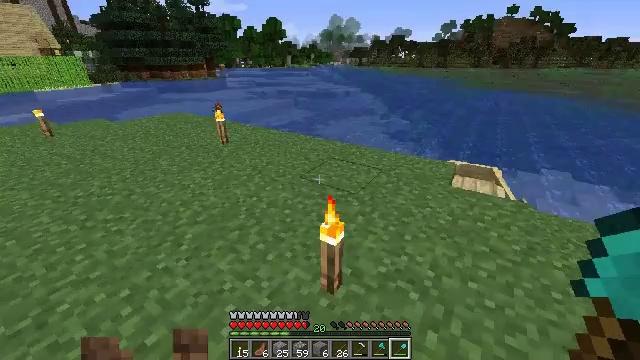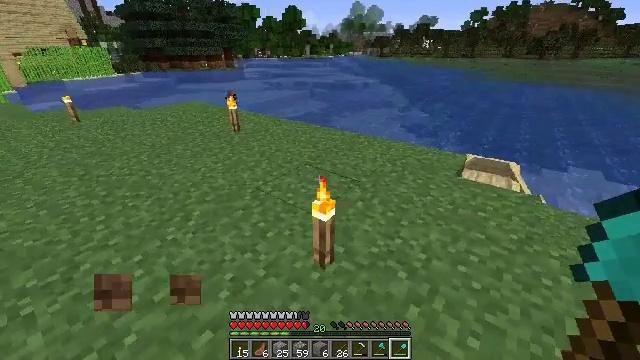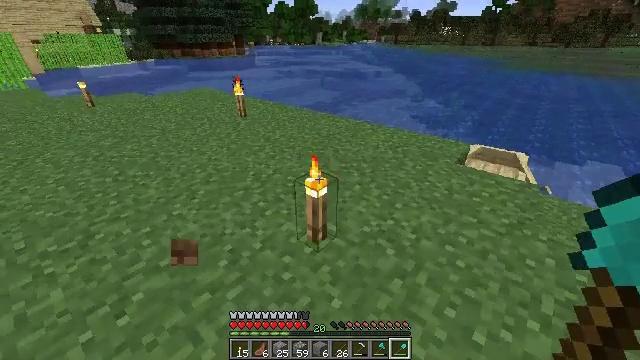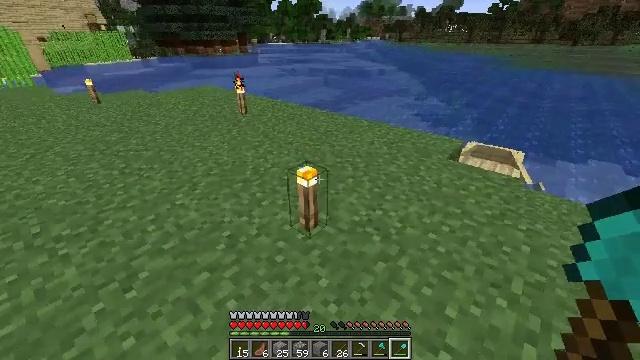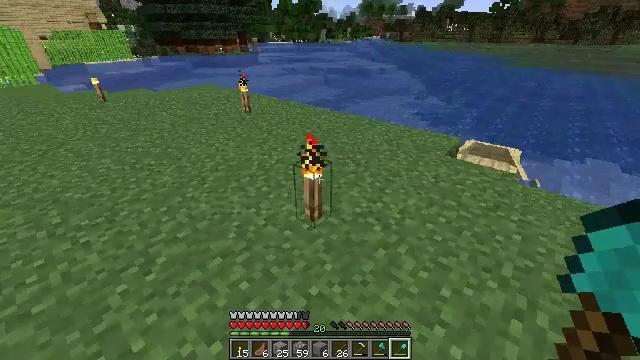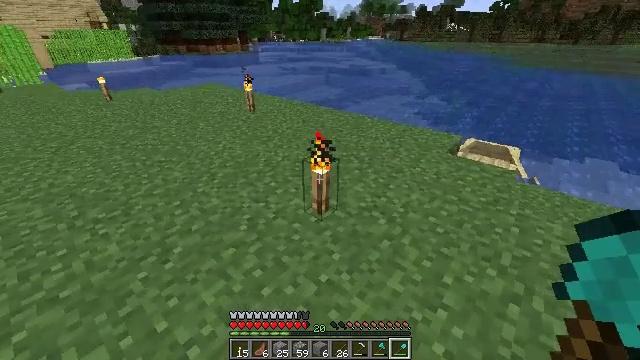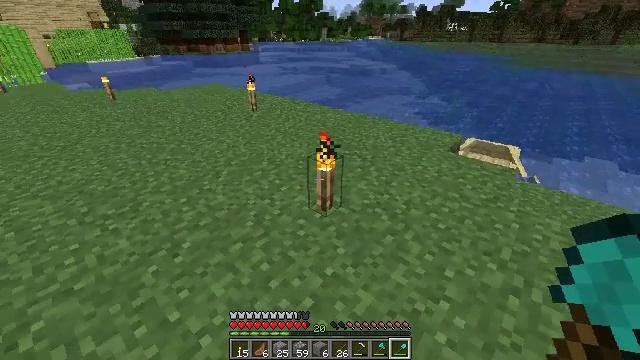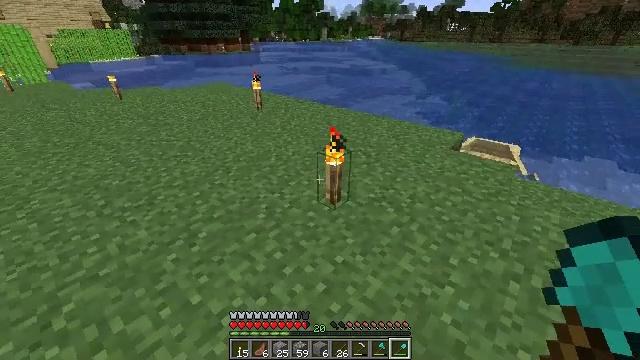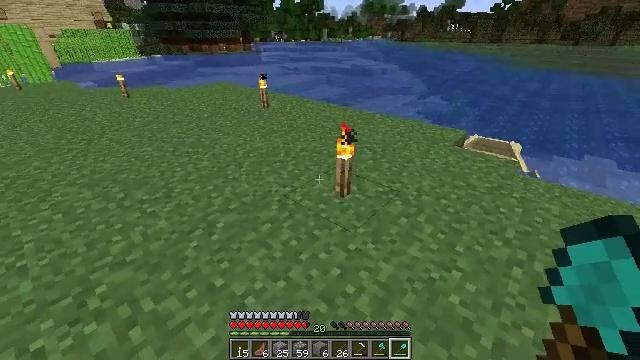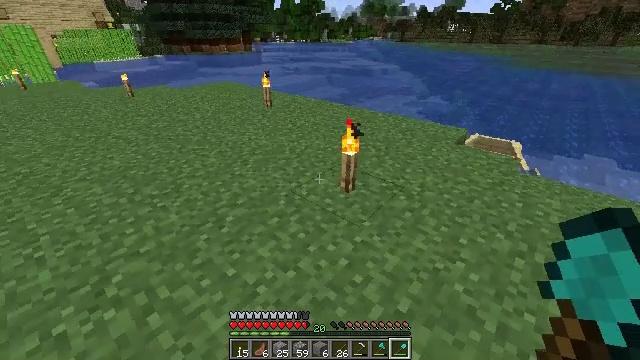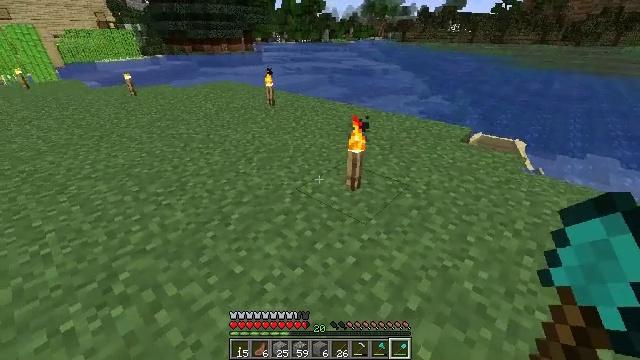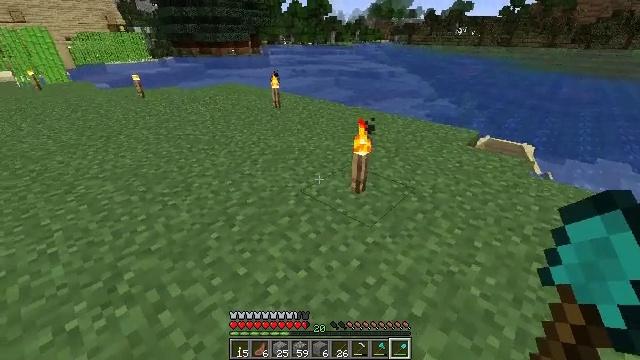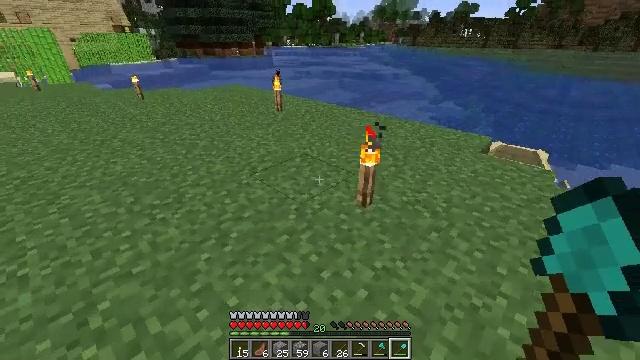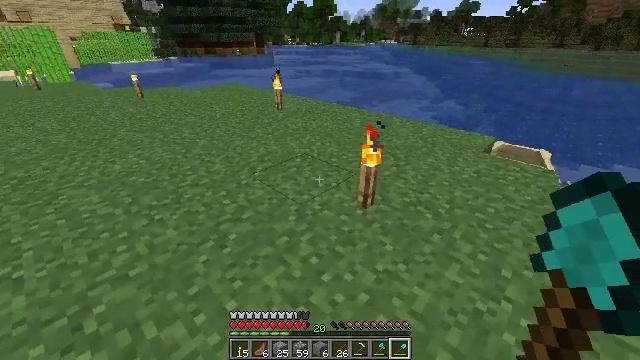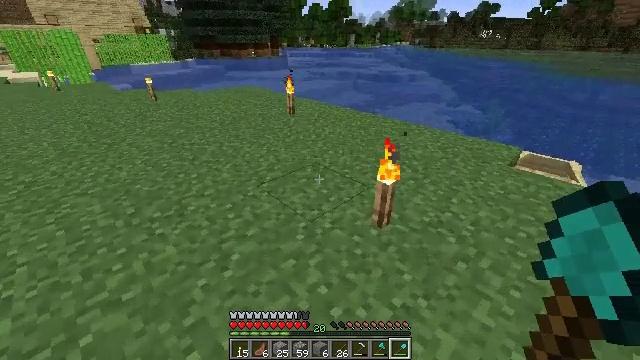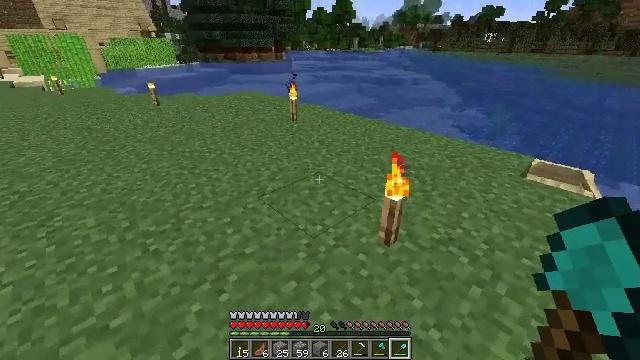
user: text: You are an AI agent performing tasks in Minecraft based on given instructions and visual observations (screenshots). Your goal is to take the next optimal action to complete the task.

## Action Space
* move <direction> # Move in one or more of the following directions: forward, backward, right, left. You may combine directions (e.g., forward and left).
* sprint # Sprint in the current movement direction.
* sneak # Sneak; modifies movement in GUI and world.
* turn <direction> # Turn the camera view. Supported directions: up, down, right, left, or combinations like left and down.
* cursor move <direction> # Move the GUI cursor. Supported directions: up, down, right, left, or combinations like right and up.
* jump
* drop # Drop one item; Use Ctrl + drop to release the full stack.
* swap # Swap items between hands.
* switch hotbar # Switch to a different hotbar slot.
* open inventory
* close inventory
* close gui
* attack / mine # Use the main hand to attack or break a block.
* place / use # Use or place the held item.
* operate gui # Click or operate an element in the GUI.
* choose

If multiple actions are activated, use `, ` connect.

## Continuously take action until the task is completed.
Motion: motion action
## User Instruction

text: Use the crafting table to make a spruce pressure plate.
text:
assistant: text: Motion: move back and move right, turn left and down, attack / mine
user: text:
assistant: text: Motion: move back and move right, turn left and down, attack / mine
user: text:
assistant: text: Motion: move back and move left, attack / mine
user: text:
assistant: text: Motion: move back and move left, attack / mine
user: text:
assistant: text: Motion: move back and move left, attack / mine
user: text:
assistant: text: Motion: move back and move left, attack / mine
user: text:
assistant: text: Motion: move back and move left, attack / mine
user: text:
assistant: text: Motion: attack / mine
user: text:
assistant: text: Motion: attack / mine
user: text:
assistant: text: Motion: move forward, attack / mine
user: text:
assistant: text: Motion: move forward, turn left, attack / mine
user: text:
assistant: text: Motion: move forward, attack / mine
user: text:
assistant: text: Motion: move forward, attack / mine
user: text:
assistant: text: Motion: turn left, attack / mine
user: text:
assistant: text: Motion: move forward, attack / mine
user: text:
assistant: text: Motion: move forward and move right, attack / mine
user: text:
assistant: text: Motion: move forward and move right, turn left, attack / mine
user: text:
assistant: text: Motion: move forward and move right, turn left, attack / mine
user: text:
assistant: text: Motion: move forward and move right, turn left, attack / mine
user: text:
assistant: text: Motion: move forward and move right, turn left, attack / mine
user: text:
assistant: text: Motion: move forward and move right, turn left, attack / mine
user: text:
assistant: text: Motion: move forward and move right, turn left and up, attack / mine
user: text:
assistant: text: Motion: move forward and move right, turn left, attack / mine
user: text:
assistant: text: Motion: move forward and move right, attack / mine
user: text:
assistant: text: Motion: move forward and move right, turn right, attack / mine
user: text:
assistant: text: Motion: move forward and move right, turn right and down, attack / mine
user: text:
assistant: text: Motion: move forward and move right, turn right and down, attack / mine
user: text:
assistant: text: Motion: move forward and move right, turn right and down, attack / mine
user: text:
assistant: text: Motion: move forward and move right, turn right, attack / mine
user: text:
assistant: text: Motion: move forward and move right, attack / mine